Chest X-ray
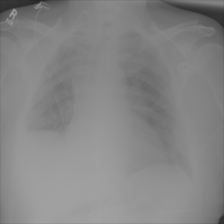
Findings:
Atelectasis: negative
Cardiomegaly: negative
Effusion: negative
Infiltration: negative
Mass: negative
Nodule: negative
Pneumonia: negative
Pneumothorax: negative
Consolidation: negative
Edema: negative
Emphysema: negative
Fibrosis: negative
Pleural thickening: negative
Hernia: negative